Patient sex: F
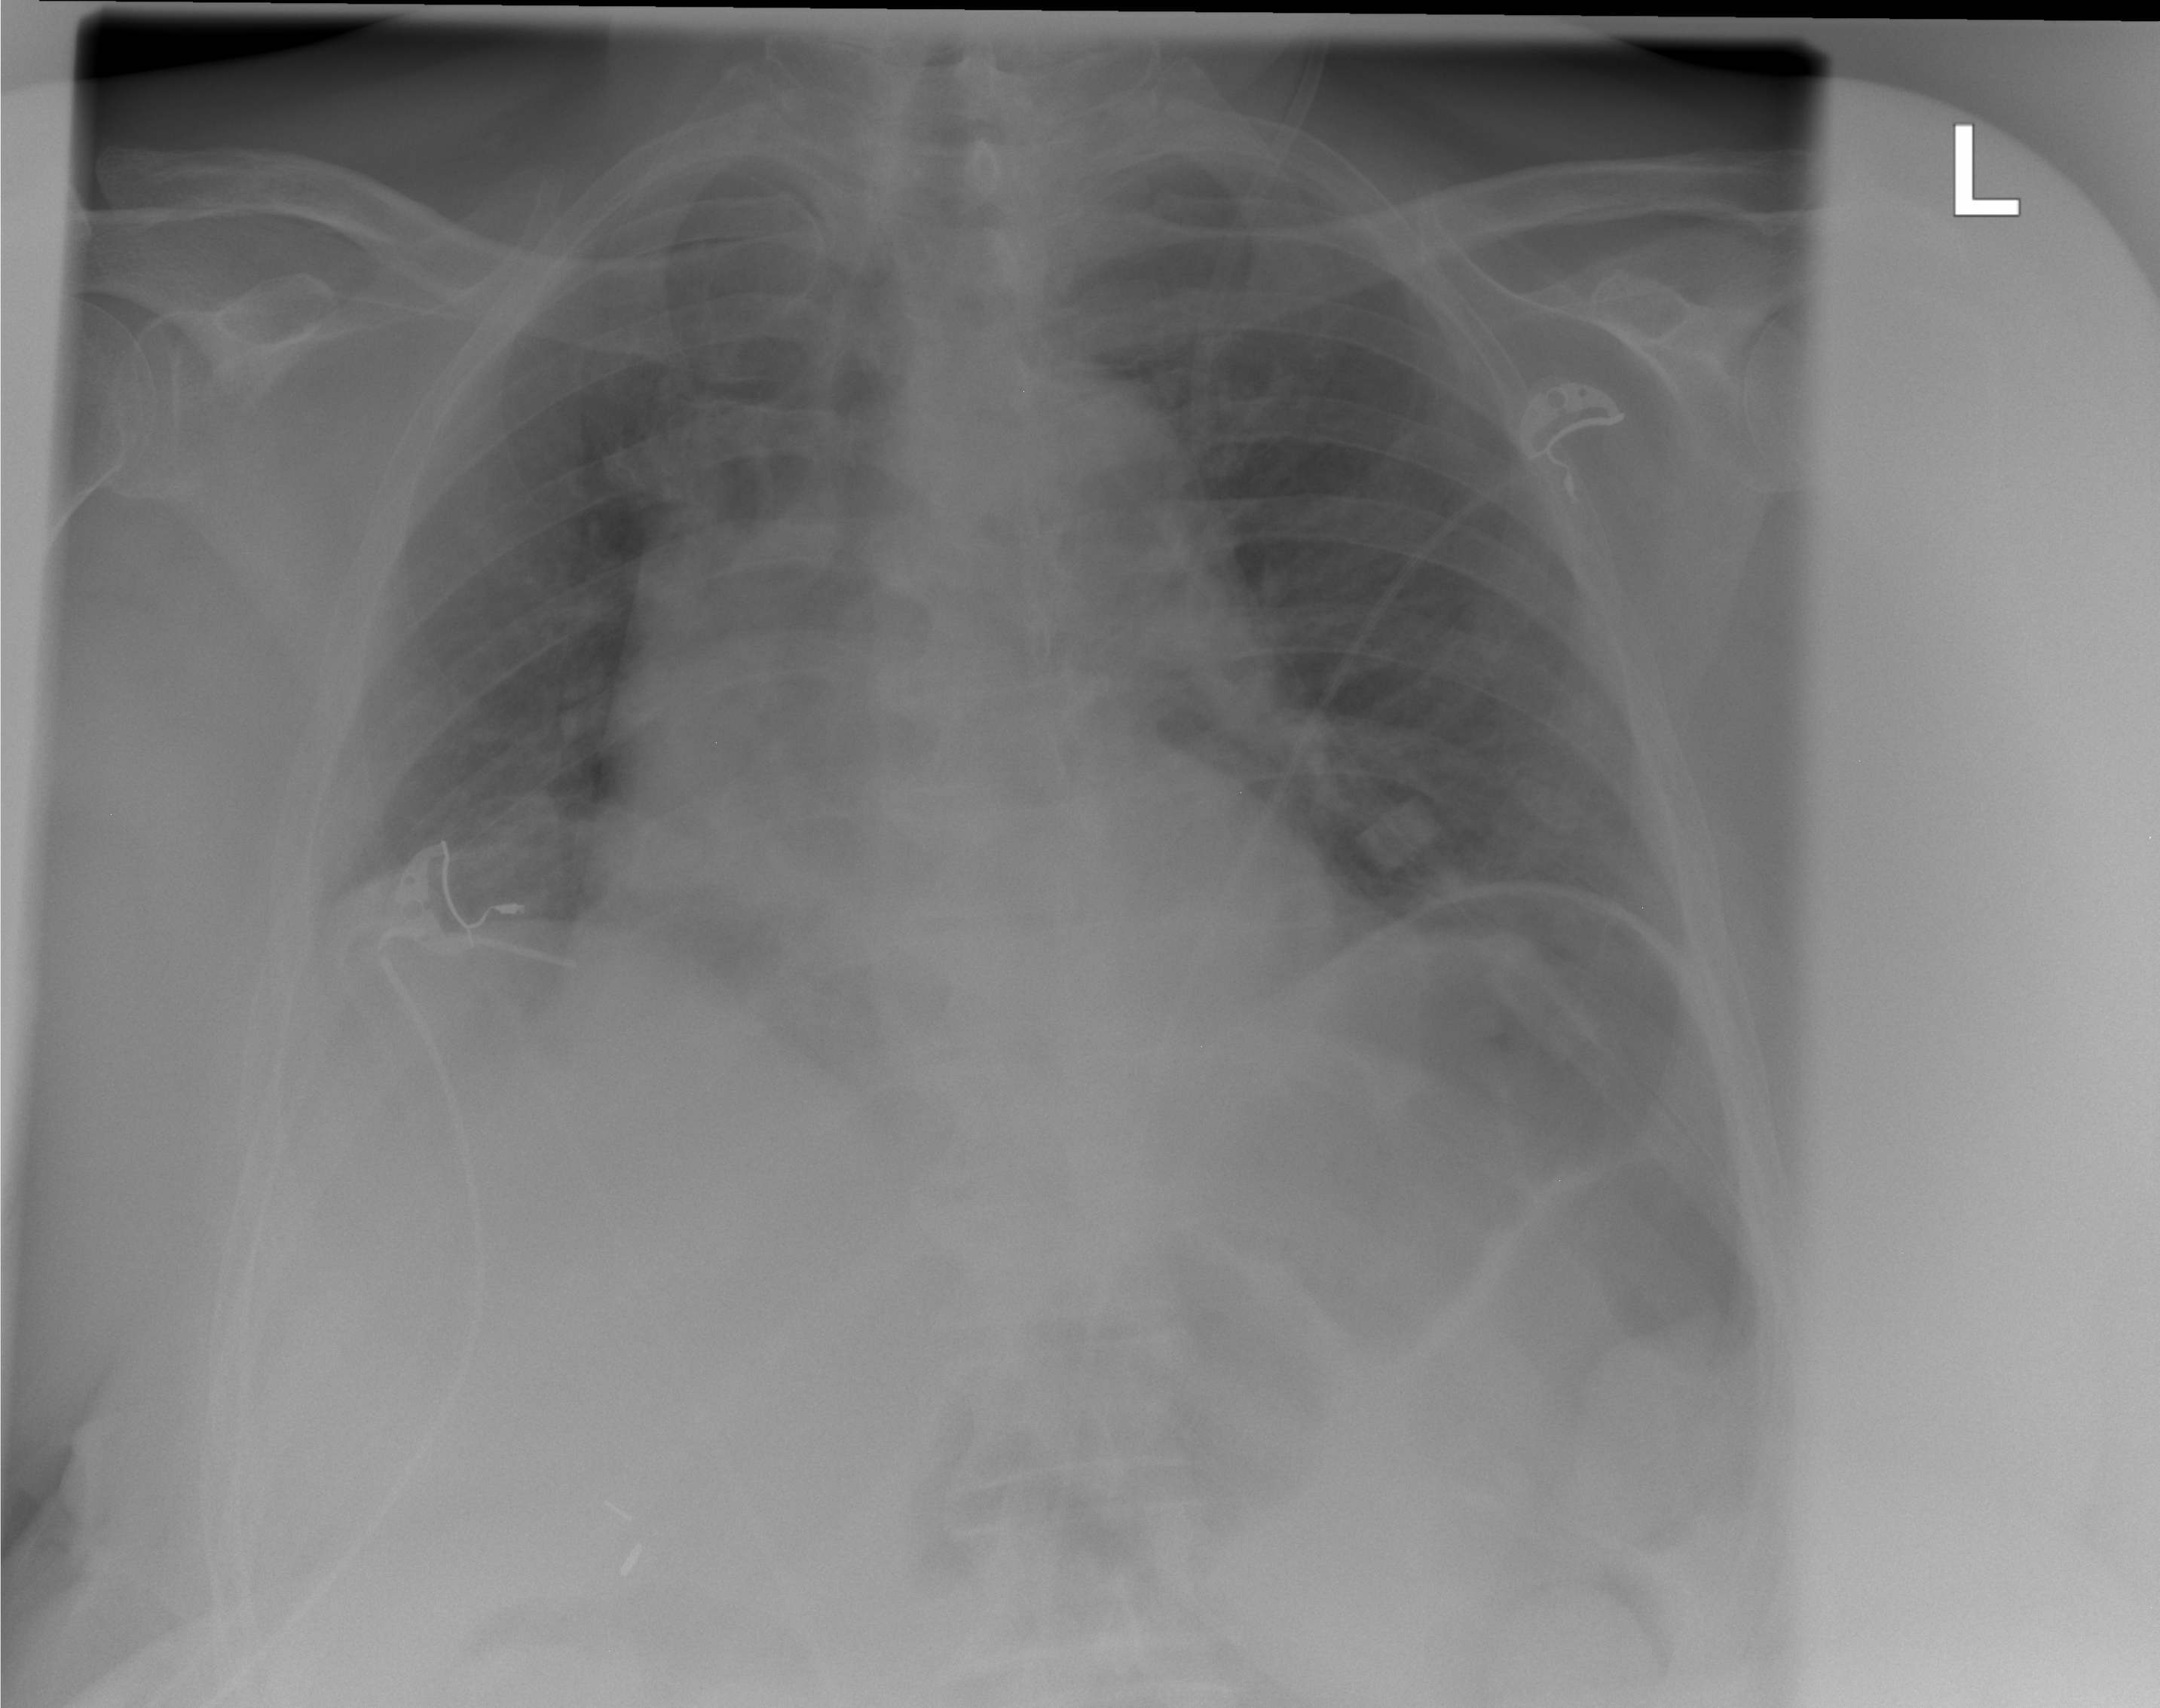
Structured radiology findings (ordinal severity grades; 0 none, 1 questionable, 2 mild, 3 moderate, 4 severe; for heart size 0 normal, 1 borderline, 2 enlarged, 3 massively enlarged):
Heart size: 0
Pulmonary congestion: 0
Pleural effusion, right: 0
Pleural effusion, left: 0
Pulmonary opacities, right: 0
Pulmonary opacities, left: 0
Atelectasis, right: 2
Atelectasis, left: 0